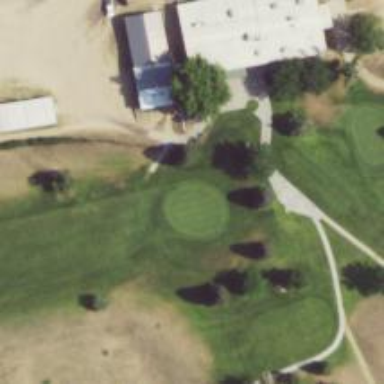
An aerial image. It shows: View of golf hole.